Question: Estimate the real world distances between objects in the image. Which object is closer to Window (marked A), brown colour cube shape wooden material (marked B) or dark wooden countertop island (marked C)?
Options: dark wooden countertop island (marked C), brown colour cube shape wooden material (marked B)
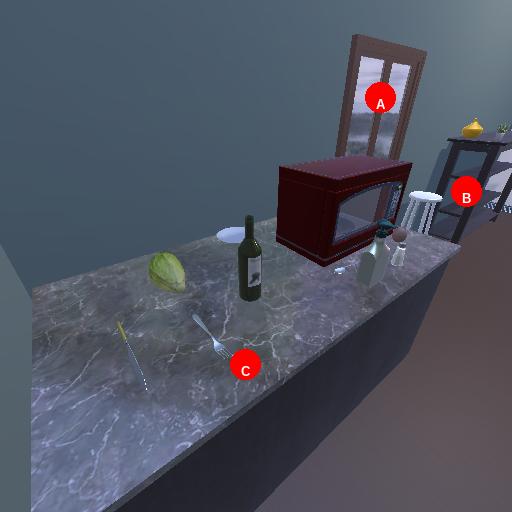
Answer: dark wooden countertop island (marked C)